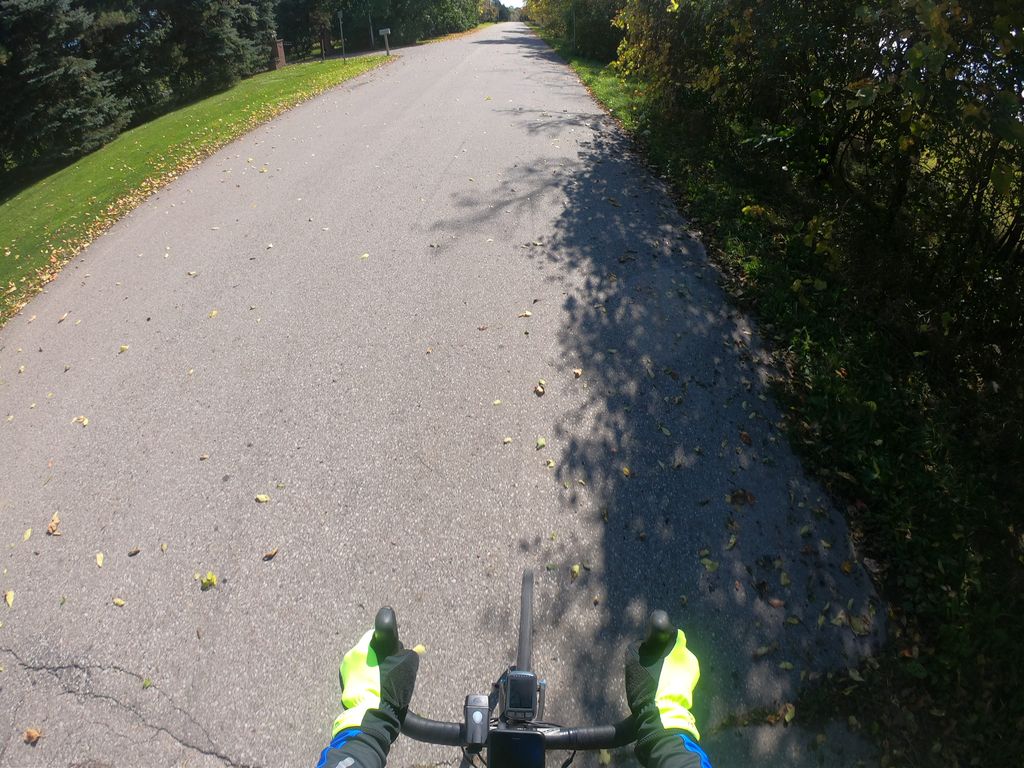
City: kitchener-waterloo